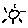
Label: sun